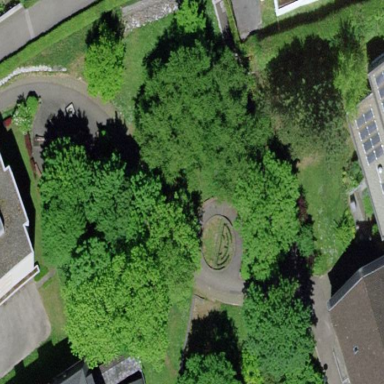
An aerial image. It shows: Park.